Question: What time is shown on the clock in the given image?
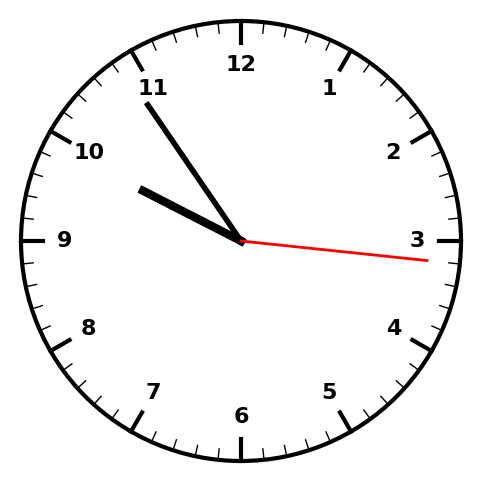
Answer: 09:54:16